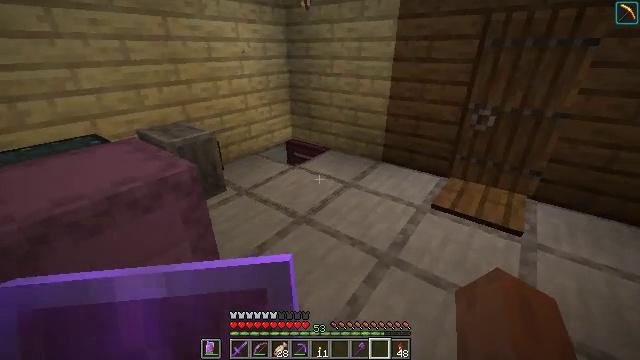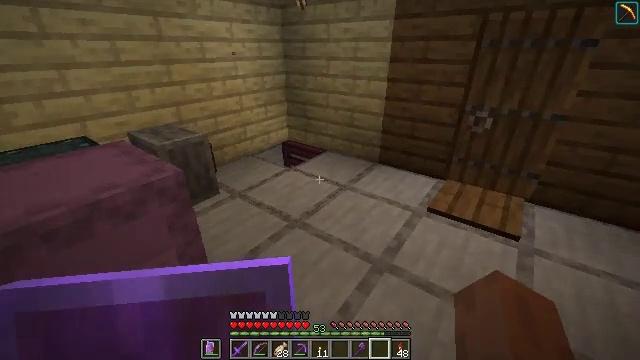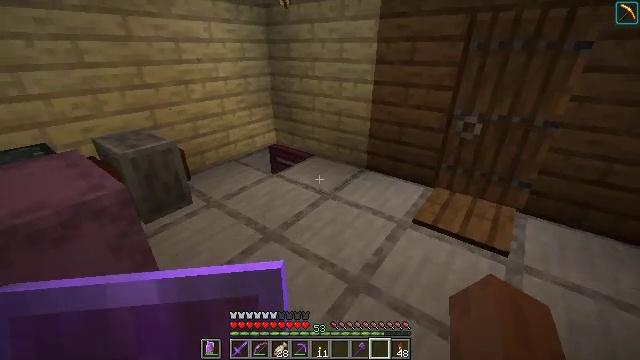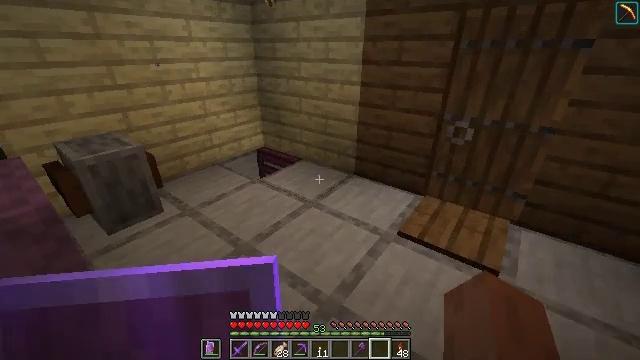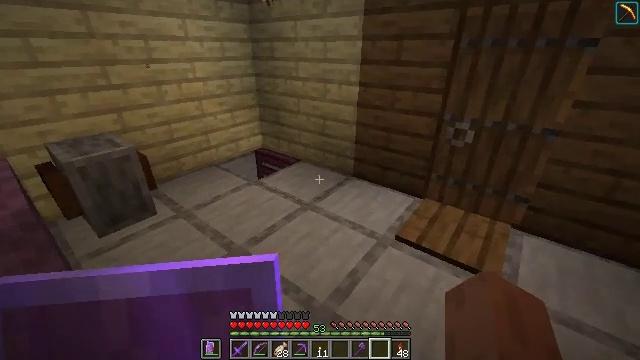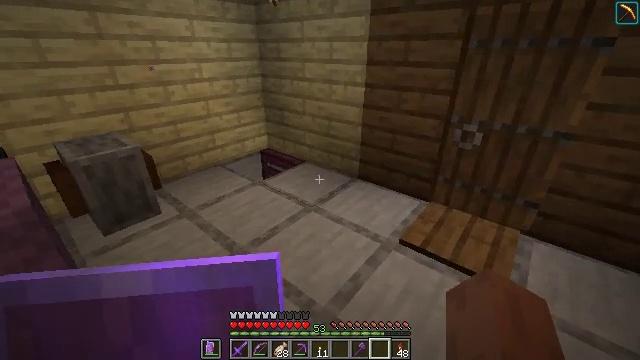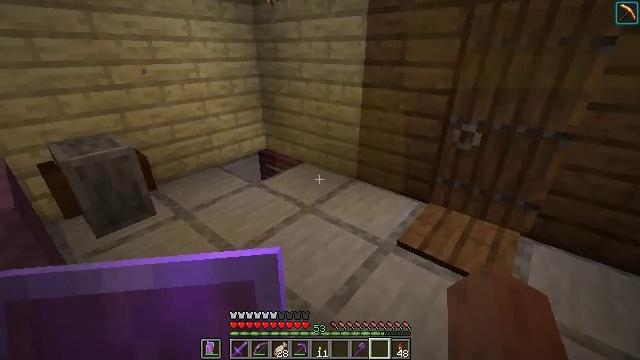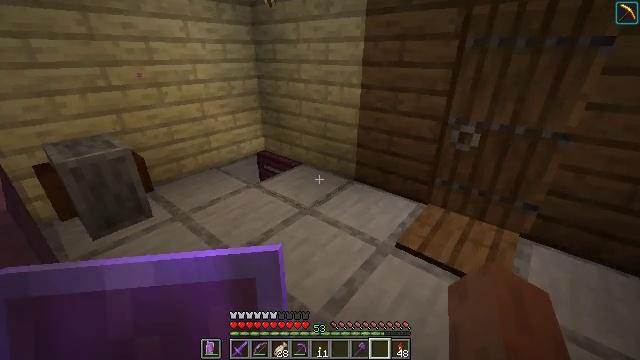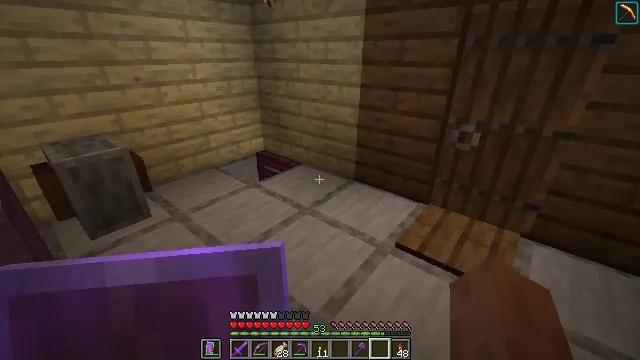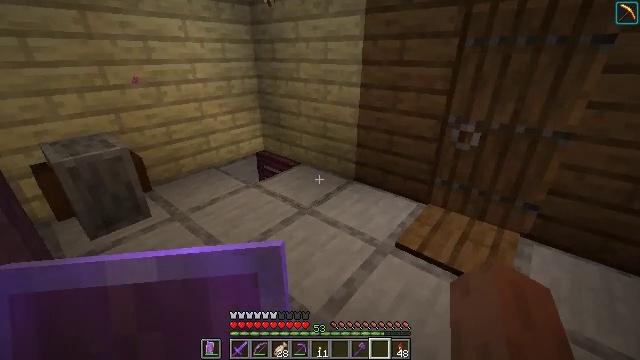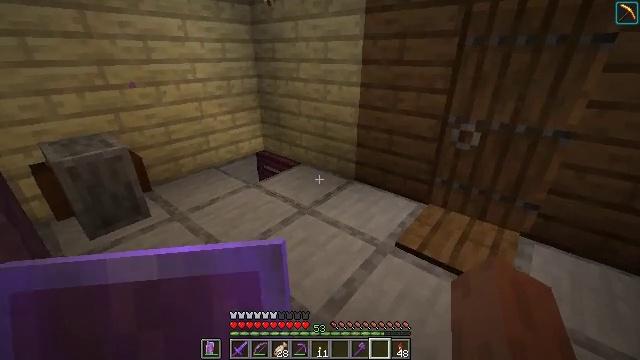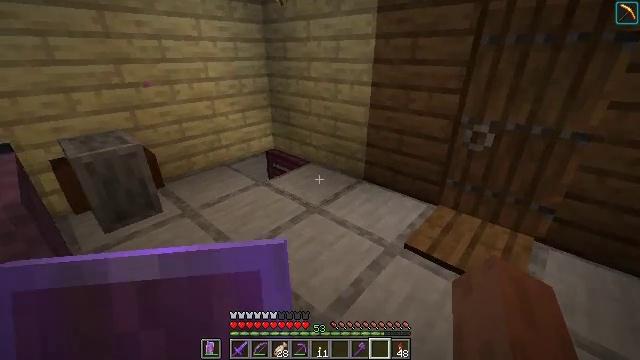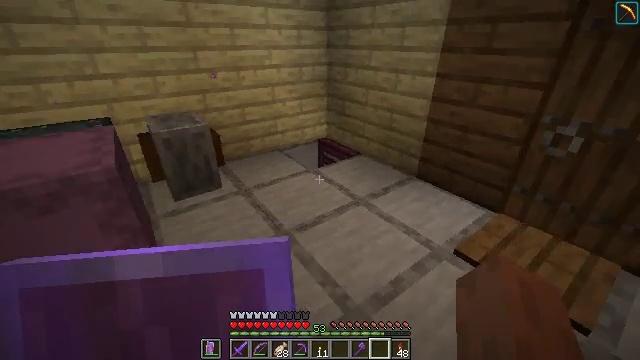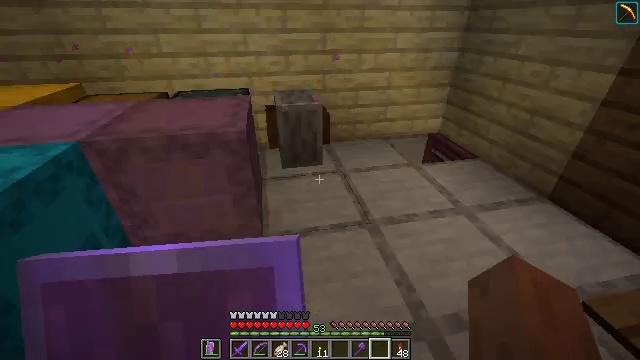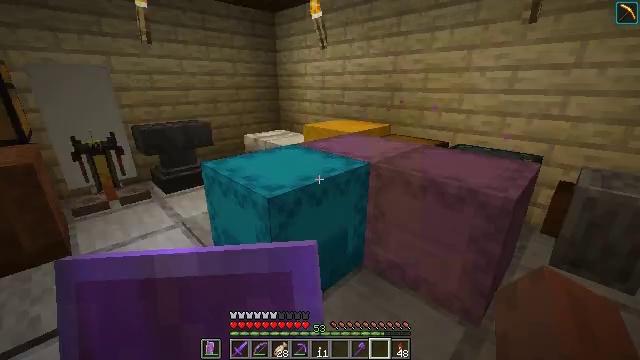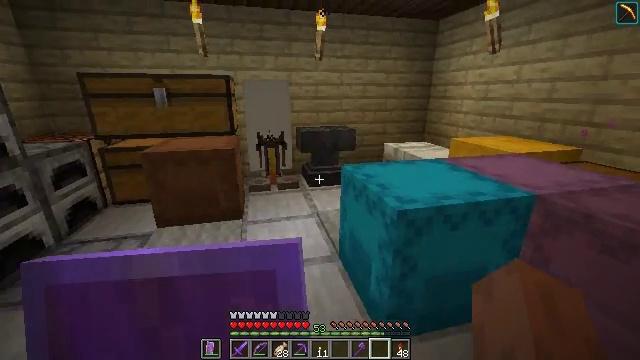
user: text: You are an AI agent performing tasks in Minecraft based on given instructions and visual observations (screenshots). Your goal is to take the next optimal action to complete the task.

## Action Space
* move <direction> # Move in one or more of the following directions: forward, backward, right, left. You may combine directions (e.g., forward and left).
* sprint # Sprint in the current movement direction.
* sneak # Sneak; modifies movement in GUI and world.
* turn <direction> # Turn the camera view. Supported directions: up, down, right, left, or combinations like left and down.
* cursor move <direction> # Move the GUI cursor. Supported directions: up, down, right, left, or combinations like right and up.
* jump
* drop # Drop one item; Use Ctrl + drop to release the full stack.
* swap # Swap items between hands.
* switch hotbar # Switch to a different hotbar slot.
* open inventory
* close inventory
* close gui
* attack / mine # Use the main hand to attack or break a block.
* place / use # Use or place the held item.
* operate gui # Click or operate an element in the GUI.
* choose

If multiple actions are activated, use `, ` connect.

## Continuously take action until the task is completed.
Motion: motion action
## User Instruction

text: Collect the polished andesite stairs.
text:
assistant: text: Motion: move forward and move right
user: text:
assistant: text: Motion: move forward and move right
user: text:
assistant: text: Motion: move forward and move right
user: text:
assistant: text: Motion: no_op
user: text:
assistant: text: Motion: turn left
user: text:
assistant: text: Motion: no_op
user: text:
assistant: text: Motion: no_op
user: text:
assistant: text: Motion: no_op
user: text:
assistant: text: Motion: no_op
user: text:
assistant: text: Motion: no_op
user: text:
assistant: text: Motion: turn left
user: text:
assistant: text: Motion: turn left and down
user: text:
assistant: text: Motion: turn left and down
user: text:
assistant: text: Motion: turn left and up
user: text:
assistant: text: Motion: turn left and up
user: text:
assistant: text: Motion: move forward, turn left
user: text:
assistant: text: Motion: move forward
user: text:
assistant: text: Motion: move forward
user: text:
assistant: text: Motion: move forward
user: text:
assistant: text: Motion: move forward
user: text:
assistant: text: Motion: move forward
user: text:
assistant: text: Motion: move forward
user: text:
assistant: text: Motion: move forward
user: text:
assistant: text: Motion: move forward
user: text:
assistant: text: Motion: move forward
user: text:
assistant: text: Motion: move forward
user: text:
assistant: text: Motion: move forward, turn right
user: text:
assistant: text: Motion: turn right and down
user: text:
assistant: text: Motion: turn right and down
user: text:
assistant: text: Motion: turn right and down